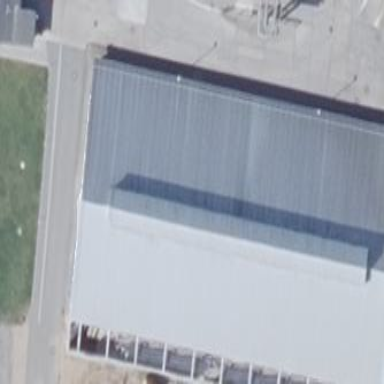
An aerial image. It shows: Industrial building with gabled gray roof.